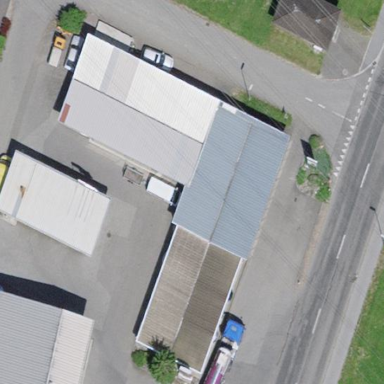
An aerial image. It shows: View of roof of building.